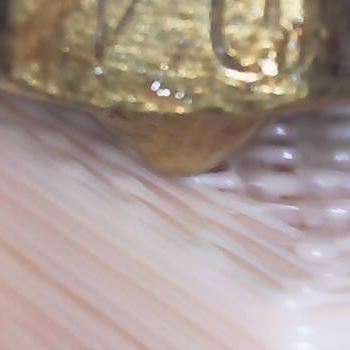
Flow rate: 49%